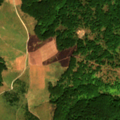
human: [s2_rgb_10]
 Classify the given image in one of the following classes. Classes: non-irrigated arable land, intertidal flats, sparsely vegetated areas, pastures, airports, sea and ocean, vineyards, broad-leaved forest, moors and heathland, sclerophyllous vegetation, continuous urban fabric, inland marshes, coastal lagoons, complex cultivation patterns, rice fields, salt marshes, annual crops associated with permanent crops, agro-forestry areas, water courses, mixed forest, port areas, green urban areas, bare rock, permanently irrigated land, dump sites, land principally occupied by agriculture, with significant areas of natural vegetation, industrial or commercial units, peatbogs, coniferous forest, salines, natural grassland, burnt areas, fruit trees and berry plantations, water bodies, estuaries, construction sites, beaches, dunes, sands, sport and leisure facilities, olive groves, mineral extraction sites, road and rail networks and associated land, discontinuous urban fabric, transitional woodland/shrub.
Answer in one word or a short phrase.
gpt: broad-leaved forest, natural grassland, transitional woodland/shrub